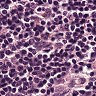
Metastatic tissue present: no